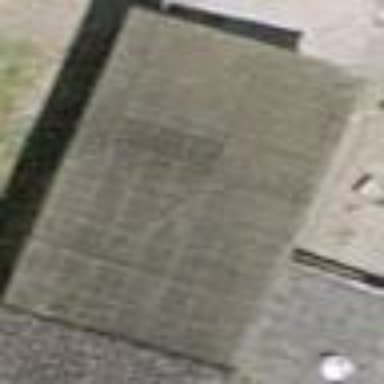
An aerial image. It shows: View of roof of building.